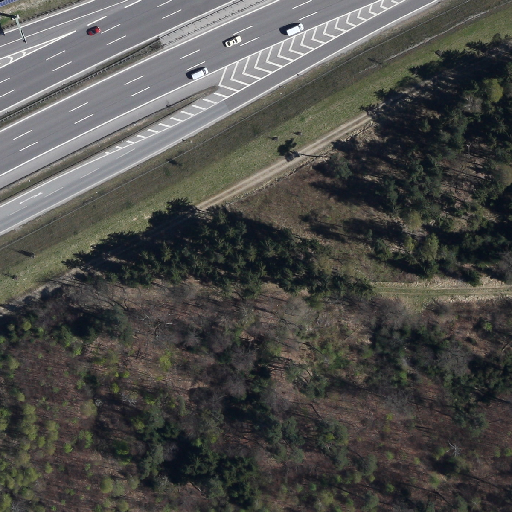
Referring expression: vehicle driving on the road